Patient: sex F, age 36
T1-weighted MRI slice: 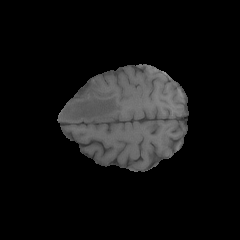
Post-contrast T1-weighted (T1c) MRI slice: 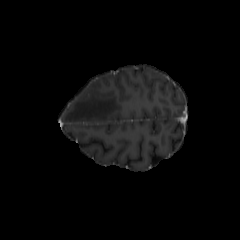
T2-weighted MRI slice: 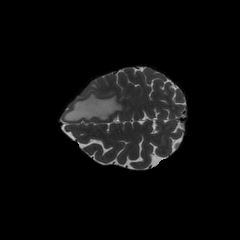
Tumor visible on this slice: yes
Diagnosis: Glioblastoma, IDH-wildtype
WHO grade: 4